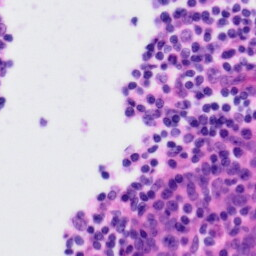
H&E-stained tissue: Tonsil